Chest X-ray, AP view. Patient: 70 years old, sex M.
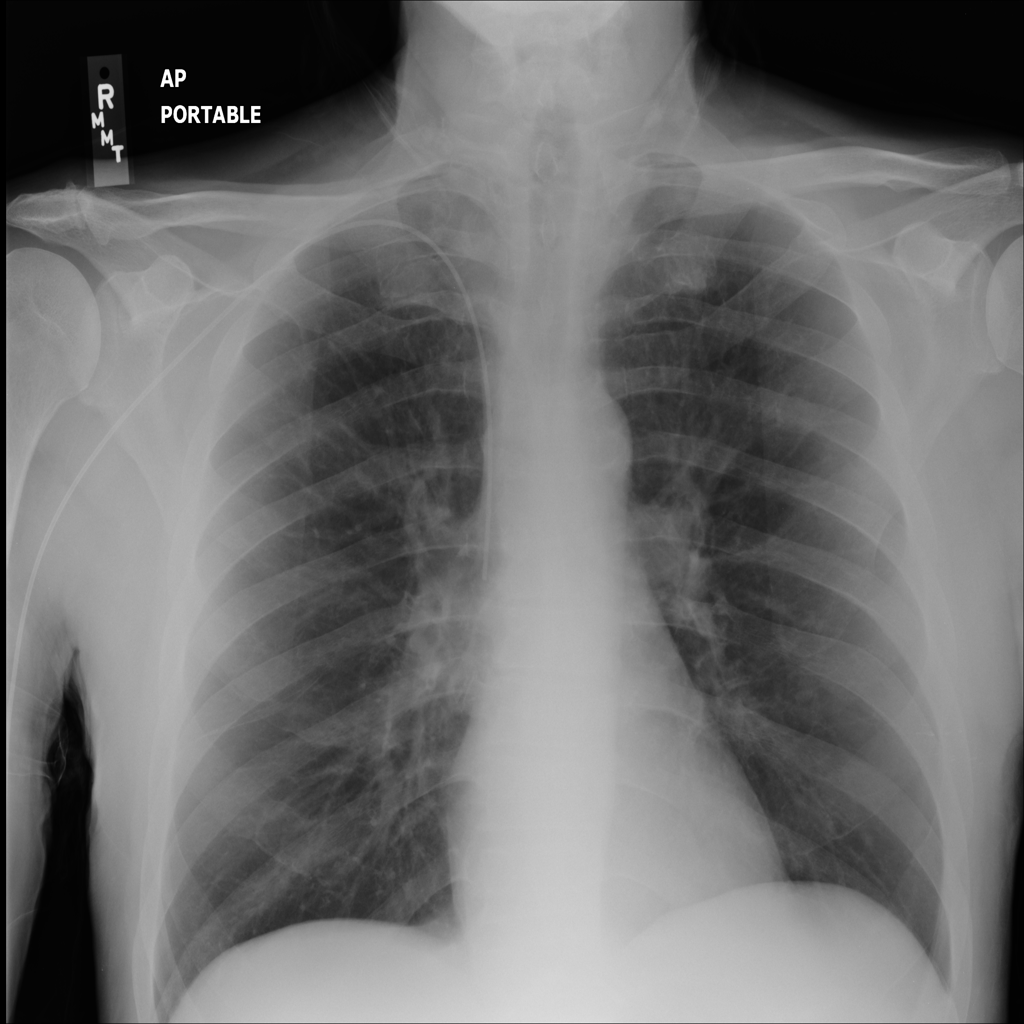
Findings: No Finding